Interaction volume radius: 5 \u00c5
Interaction volume height: 10 \u00c5
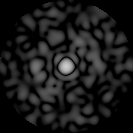
Disorder parameter: 0.7577